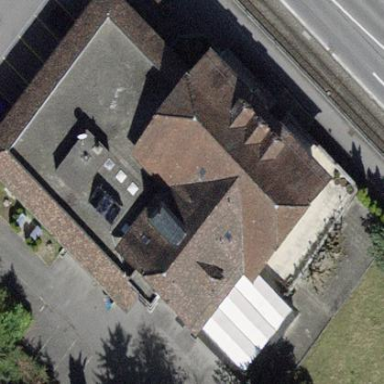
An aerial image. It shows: Building that is place of worship.